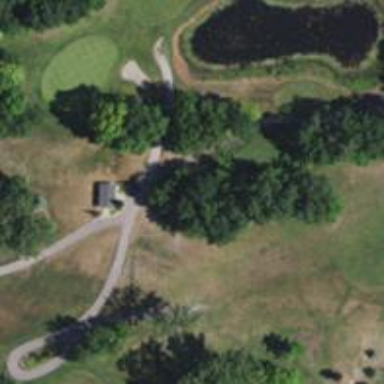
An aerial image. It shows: Service road designated as golf cart path.